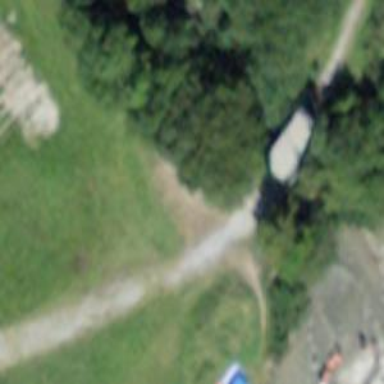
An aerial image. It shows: Path leading to bridge.